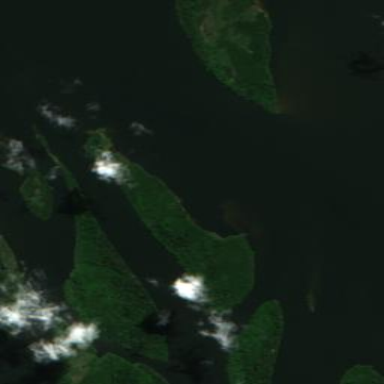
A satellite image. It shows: Island.